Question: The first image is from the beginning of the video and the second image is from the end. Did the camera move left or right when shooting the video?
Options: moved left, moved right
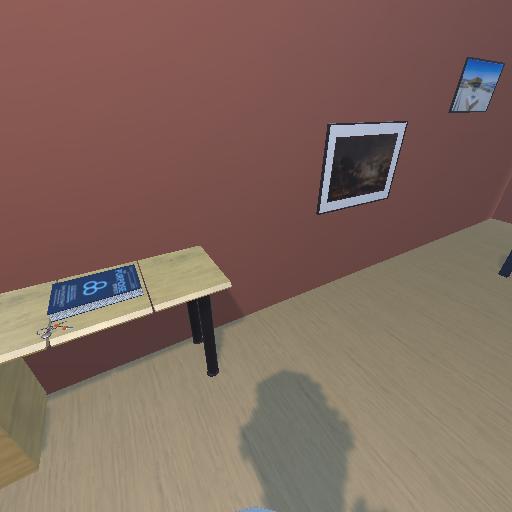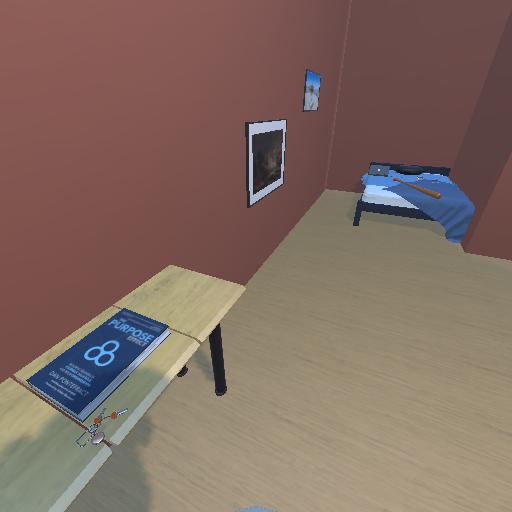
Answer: moved left